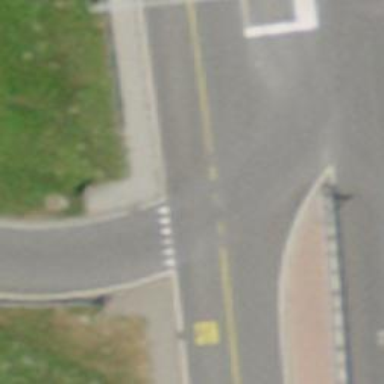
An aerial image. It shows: Primary road with asphalt surface and designated cycle lane.